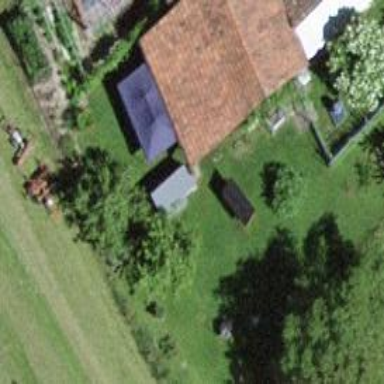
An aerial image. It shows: Rural barn.